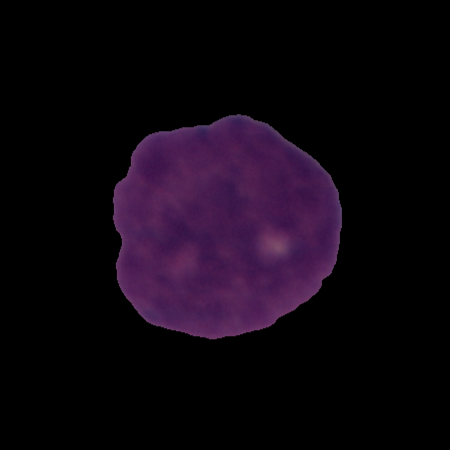
Label: cancer